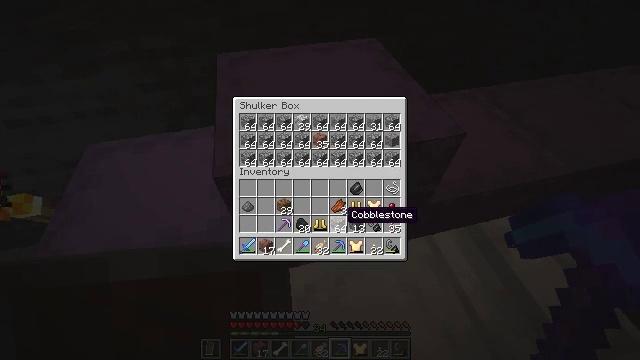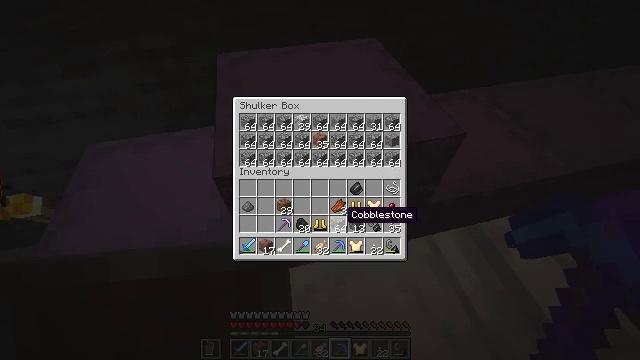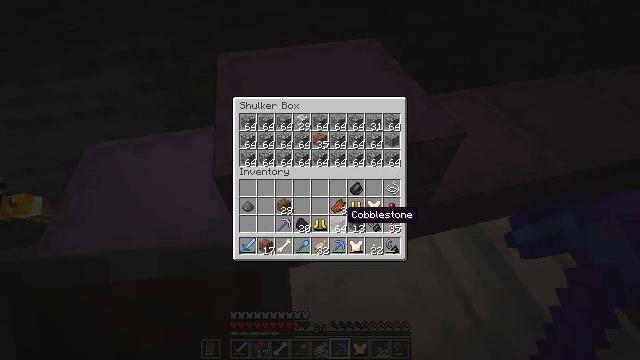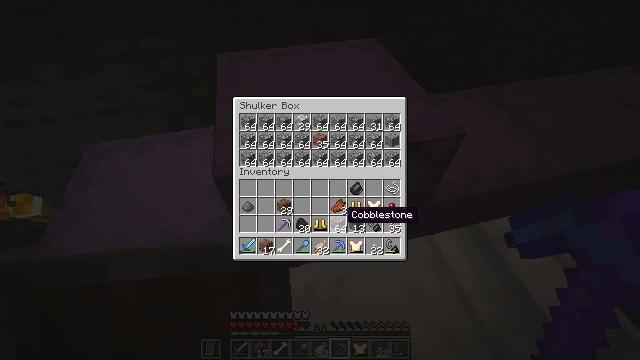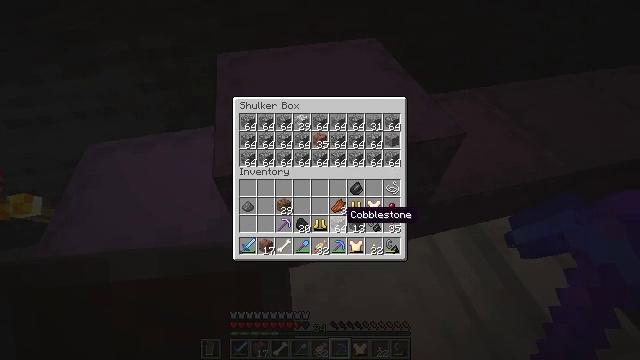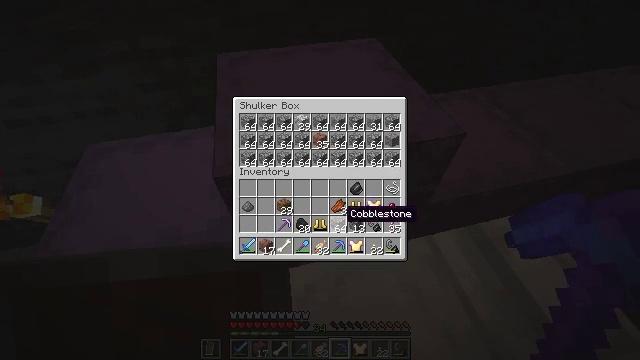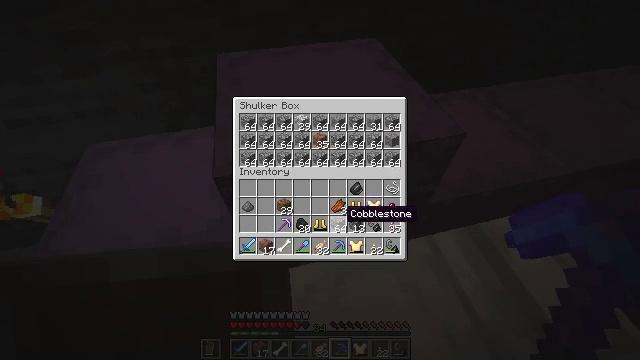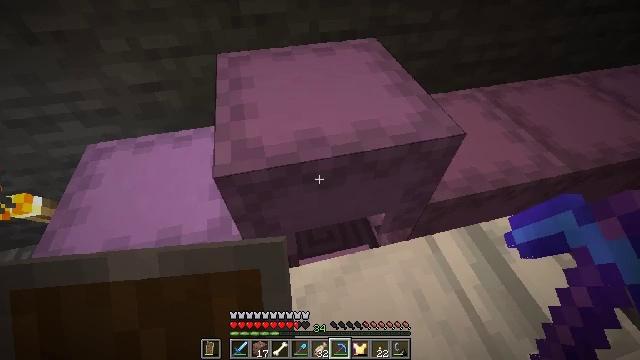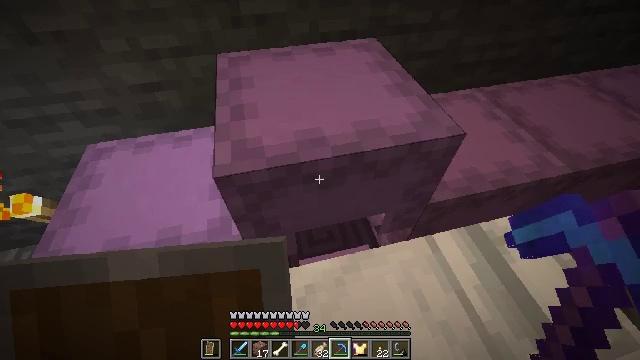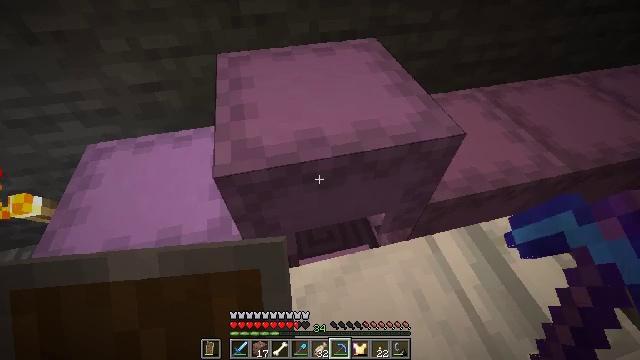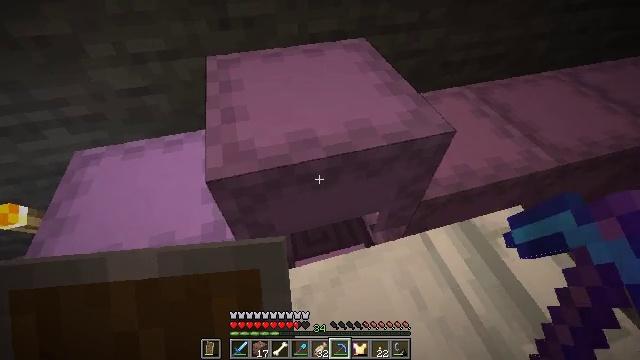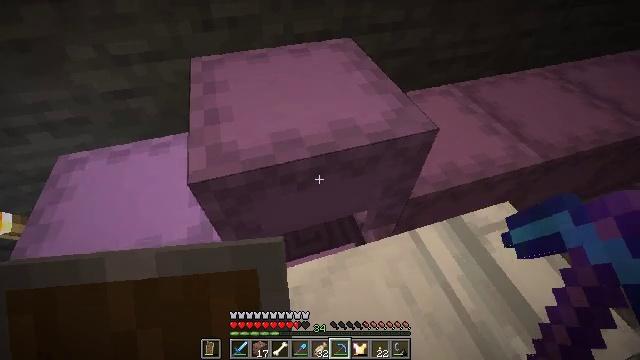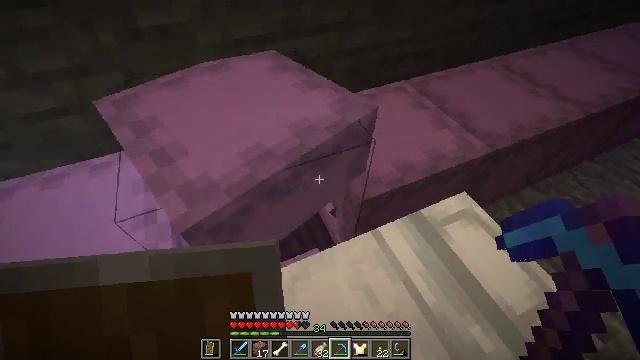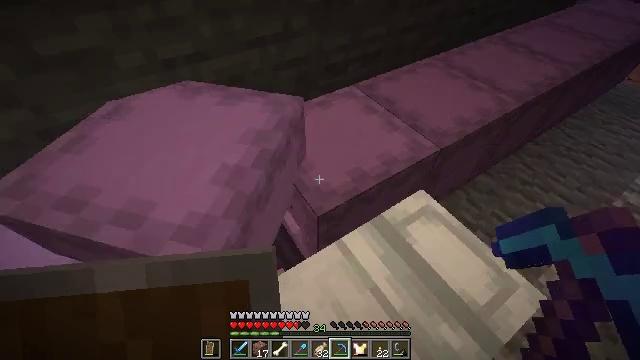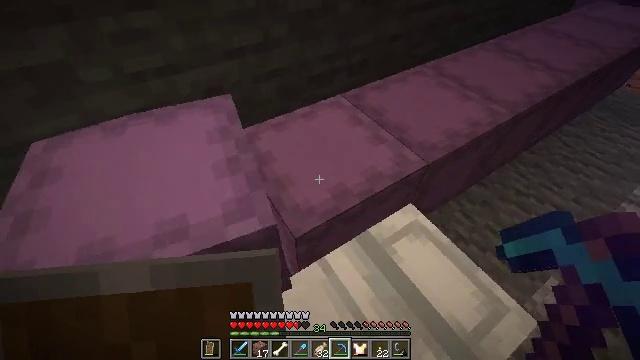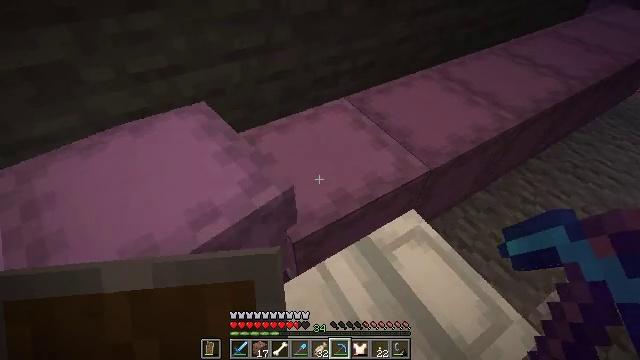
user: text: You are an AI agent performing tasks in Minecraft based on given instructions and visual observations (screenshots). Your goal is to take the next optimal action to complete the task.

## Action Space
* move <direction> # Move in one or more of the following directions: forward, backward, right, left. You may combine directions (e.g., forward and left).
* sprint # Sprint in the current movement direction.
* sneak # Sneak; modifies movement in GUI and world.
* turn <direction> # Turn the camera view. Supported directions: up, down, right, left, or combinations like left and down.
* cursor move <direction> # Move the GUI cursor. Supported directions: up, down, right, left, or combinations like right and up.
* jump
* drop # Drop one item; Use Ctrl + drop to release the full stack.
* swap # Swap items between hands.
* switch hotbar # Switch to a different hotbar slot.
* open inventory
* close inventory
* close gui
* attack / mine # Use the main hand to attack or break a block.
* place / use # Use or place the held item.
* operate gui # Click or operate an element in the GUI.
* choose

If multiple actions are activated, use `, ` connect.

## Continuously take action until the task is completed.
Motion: motion action
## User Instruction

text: Drop a golden chestplate.
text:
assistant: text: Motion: sneak, choose
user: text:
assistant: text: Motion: sneak, choose
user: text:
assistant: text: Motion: sneak
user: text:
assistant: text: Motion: sneak
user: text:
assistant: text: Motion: sneak
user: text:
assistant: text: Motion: sneak
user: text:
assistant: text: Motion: sneak
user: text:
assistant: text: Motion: close gui
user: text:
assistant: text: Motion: no_op
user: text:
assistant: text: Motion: turn right
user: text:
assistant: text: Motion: move right, turn right
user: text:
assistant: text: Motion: move forward and move right, turn right
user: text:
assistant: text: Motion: move forward and move right, turn right
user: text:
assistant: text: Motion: no_op
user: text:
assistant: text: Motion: turn left
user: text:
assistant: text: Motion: no_op
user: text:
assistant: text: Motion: use / place
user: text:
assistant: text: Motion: use / place
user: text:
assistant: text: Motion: no_op
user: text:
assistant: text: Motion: no_op
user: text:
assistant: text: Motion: no_op
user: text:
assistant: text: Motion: open gui
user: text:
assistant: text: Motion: no_op
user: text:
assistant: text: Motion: sneak
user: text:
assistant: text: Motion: sneak, cursor move right and down
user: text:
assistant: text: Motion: sneak, cursor move down
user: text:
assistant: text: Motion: sneak, cursor move down
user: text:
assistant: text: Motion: sneak, cursor move down
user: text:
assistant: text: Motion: sneak, choose
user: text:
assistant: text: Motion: sneak, choose